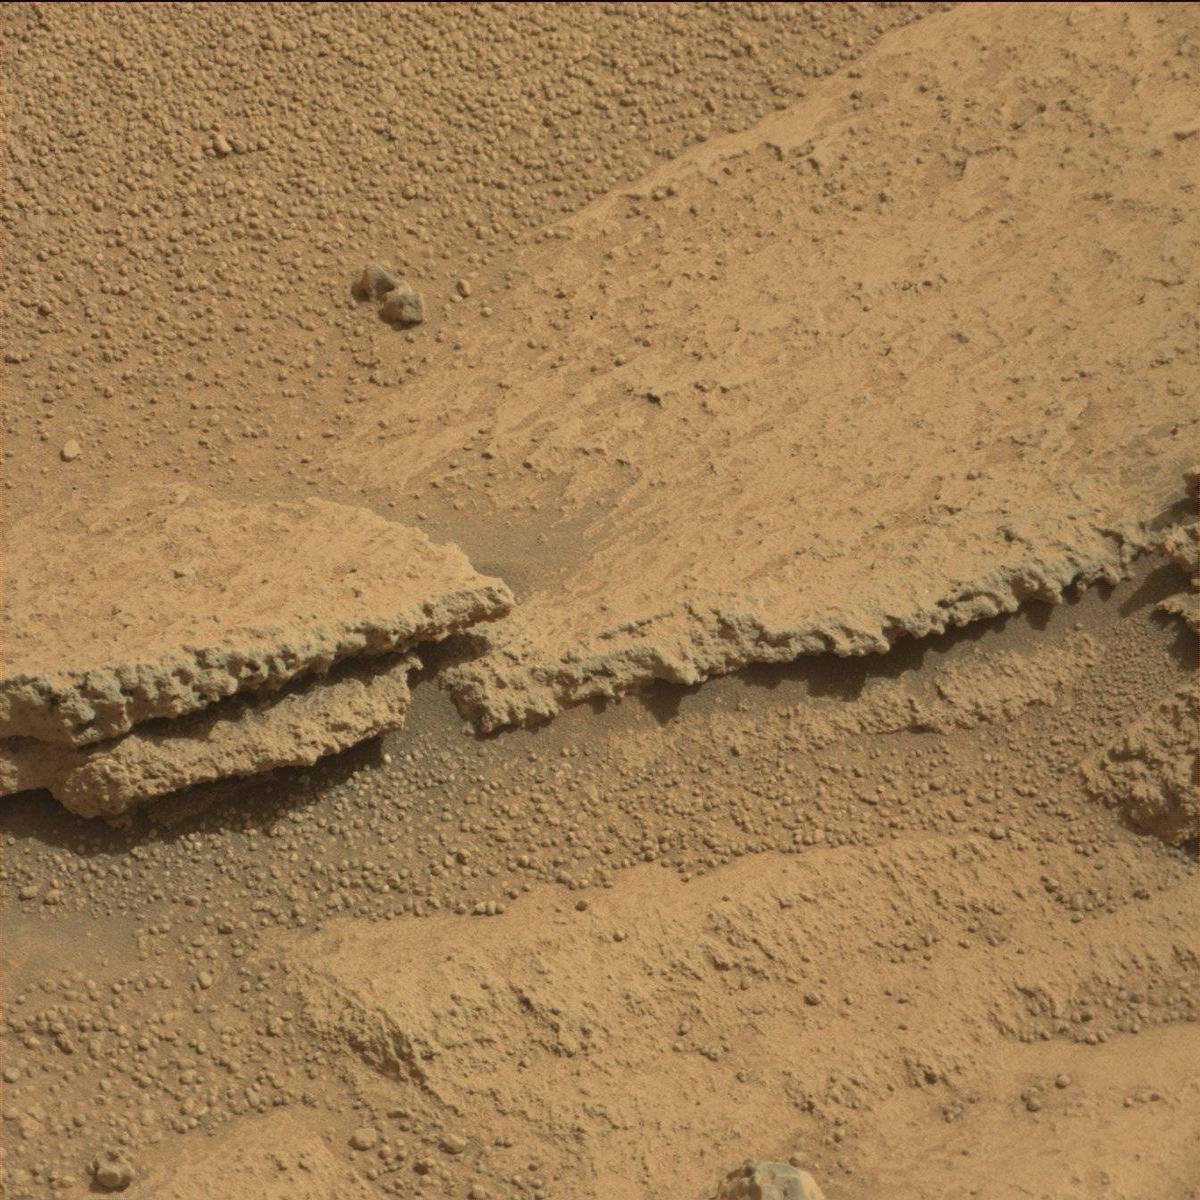
Terrain classes present: Bedrock, Rock, Sand / Soil